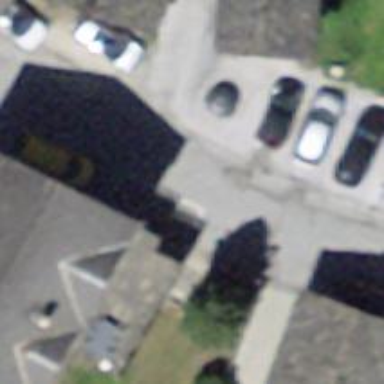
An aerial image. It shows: Post box.